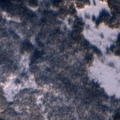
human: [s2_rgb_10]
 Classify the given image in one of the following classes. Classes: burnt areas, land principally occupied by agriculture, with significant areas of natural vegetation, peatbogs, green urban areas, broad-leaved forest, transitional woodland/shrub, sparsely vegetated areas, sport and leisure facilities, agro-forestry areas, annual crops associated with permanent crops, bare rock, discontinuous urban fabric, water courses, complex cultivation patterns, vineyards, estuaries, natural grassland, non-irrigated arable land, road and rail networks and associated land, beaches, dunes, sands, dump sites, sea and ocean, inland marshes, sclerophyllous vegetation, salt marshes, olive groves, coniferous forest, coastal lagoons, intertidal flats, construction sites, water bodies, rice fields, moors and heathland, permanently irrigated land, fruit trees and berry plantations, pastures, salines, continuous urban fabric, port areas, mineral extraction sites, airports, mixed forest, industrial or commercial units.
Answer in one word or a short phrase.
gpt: coniferous forest, mixed forest, peatbogs